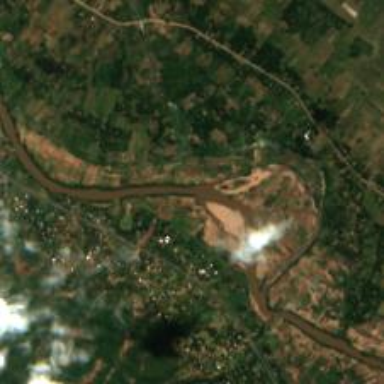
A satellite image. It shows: Beautiful view of river.